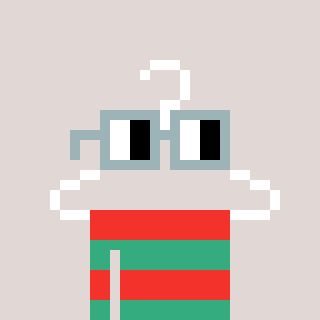
a pixel art character with square dark gray glasses, a hanger-shaped head and a teal-colored body on a warm background